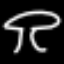
Label: mushroom